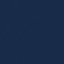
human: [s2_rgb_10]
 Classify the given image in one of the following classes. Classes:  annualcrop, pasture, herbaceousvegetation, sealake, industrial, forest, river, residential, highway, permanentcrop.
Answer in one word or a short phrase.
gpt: SeaLake